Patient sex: M
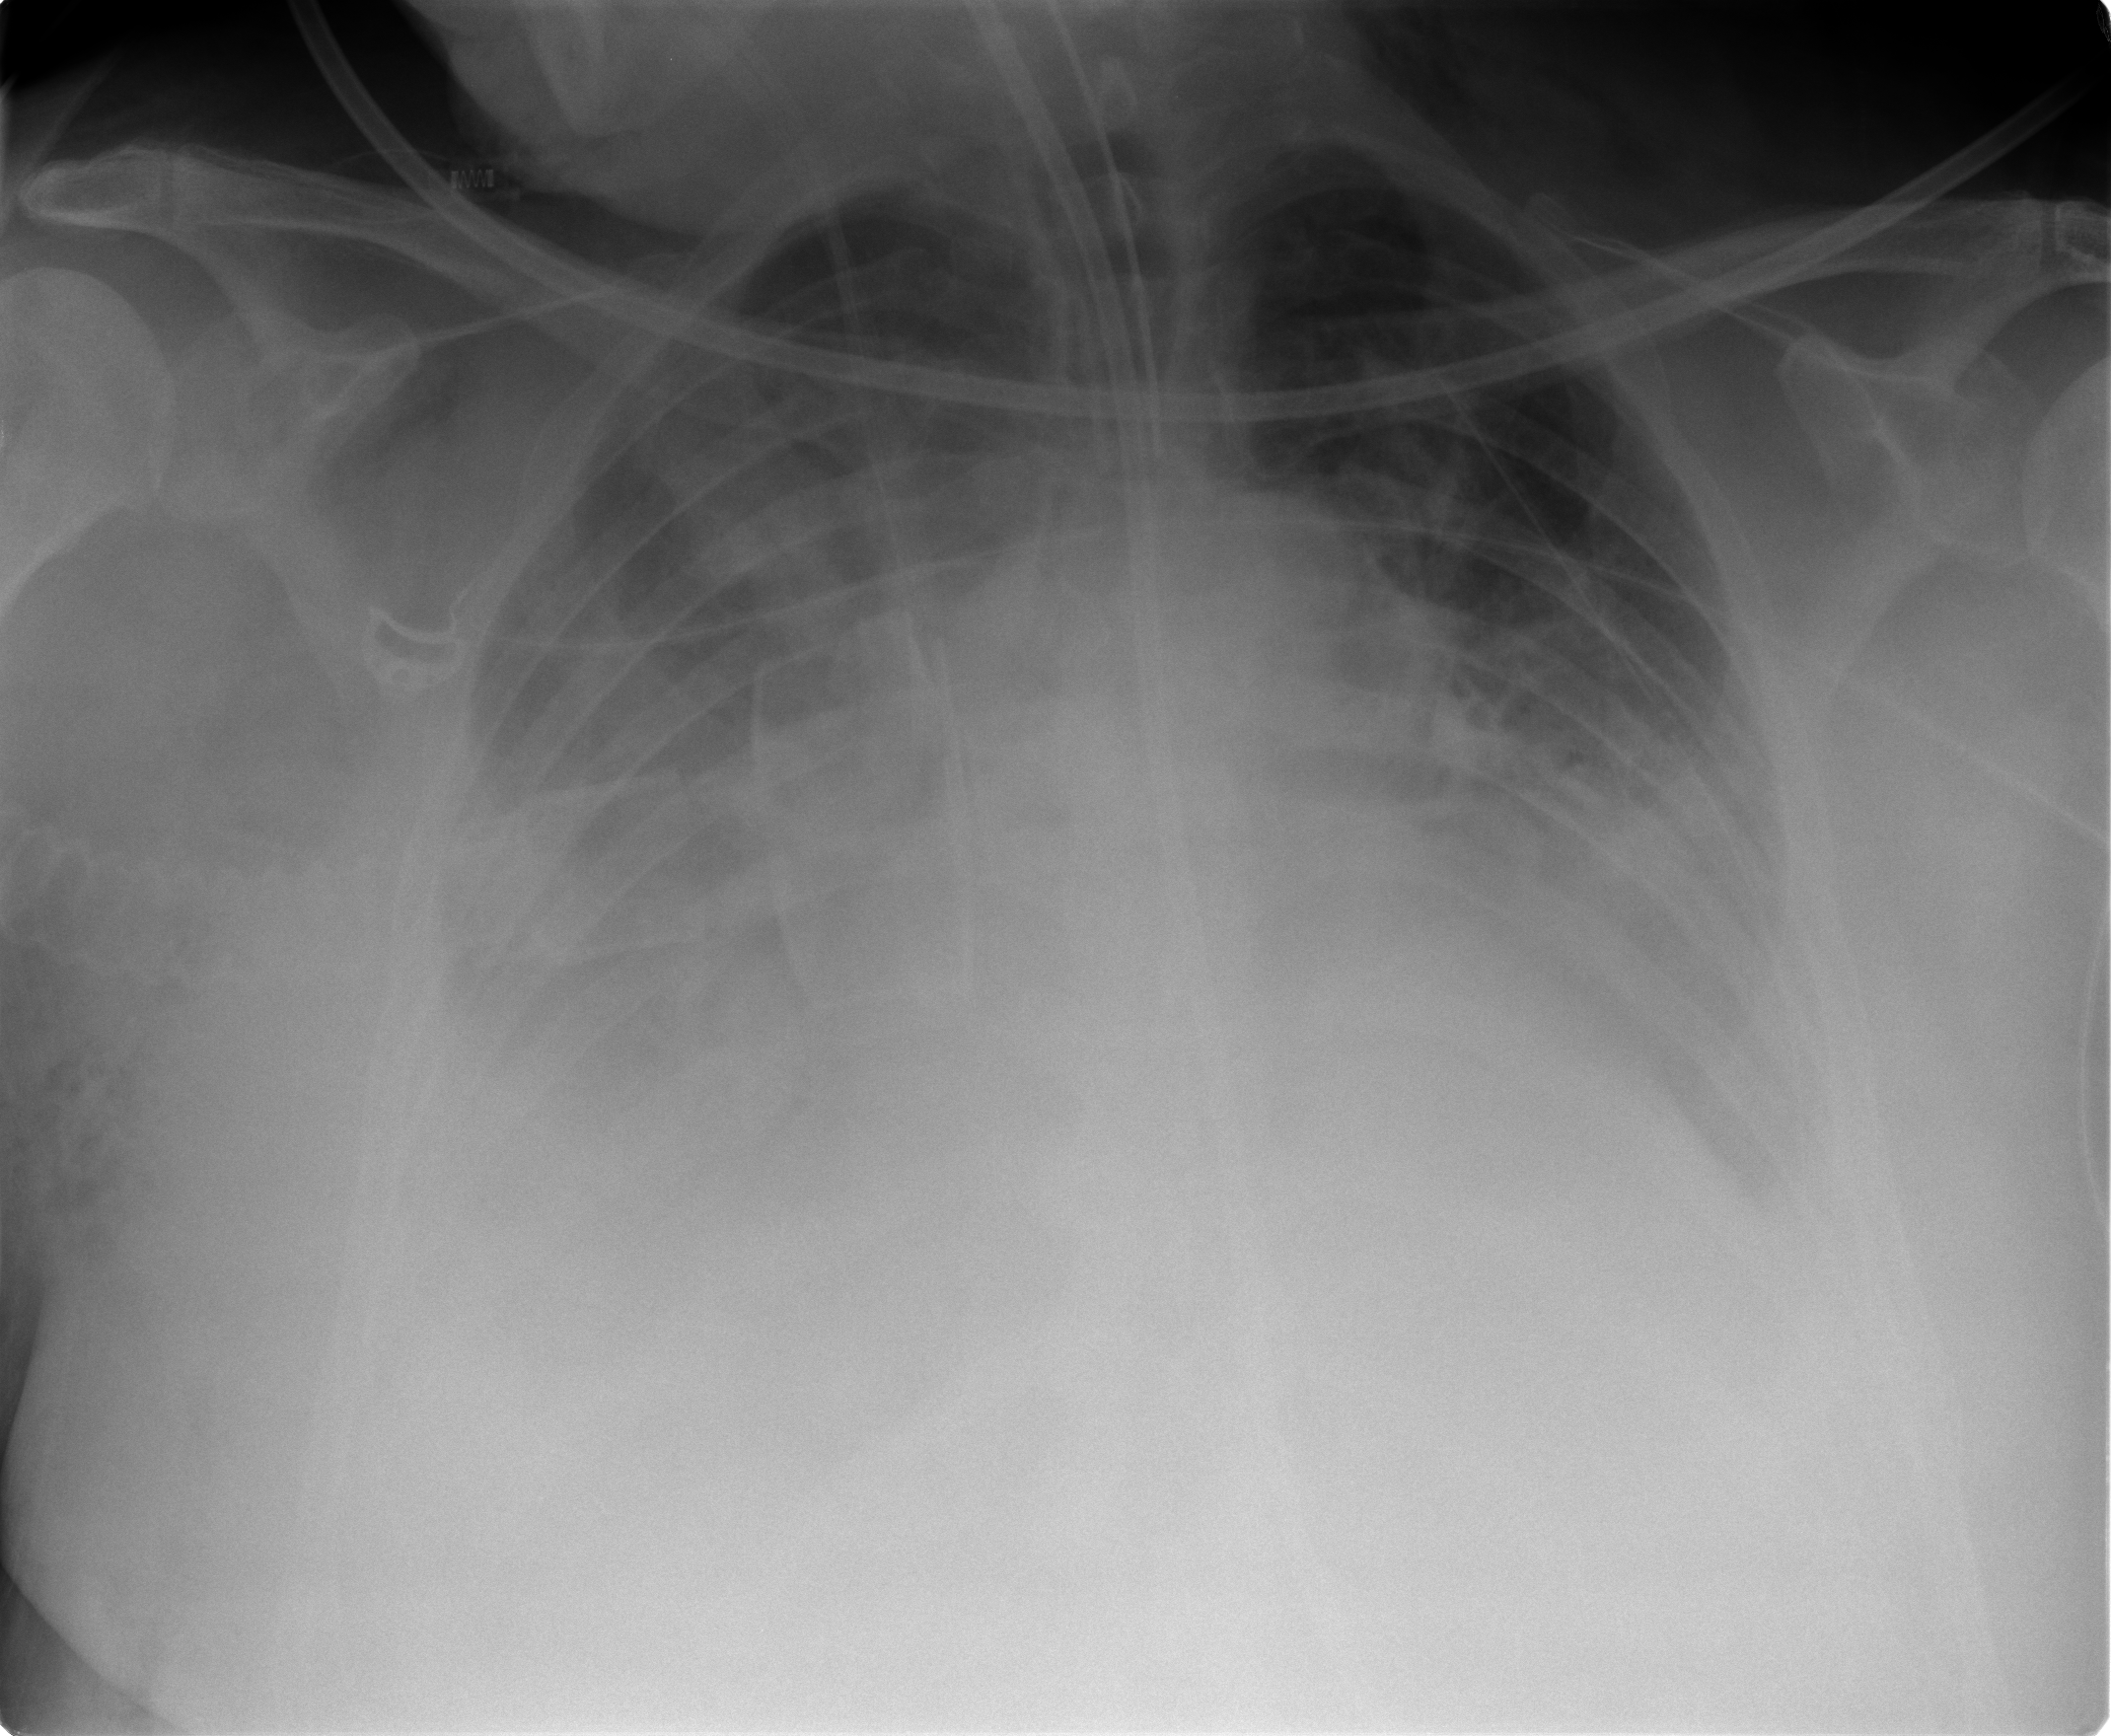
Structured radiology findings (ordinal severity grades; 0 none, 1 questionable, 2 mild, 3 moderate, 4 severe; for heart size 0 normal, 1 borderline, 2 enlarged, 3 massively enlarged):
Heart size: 3
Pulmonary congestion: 3
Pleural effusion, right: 3
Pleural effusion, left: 3
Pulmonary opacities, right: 1
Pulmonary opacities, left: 1
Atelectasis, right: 3
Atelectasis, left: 3